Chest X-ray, PA view. Patient: 53 years old, sex M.
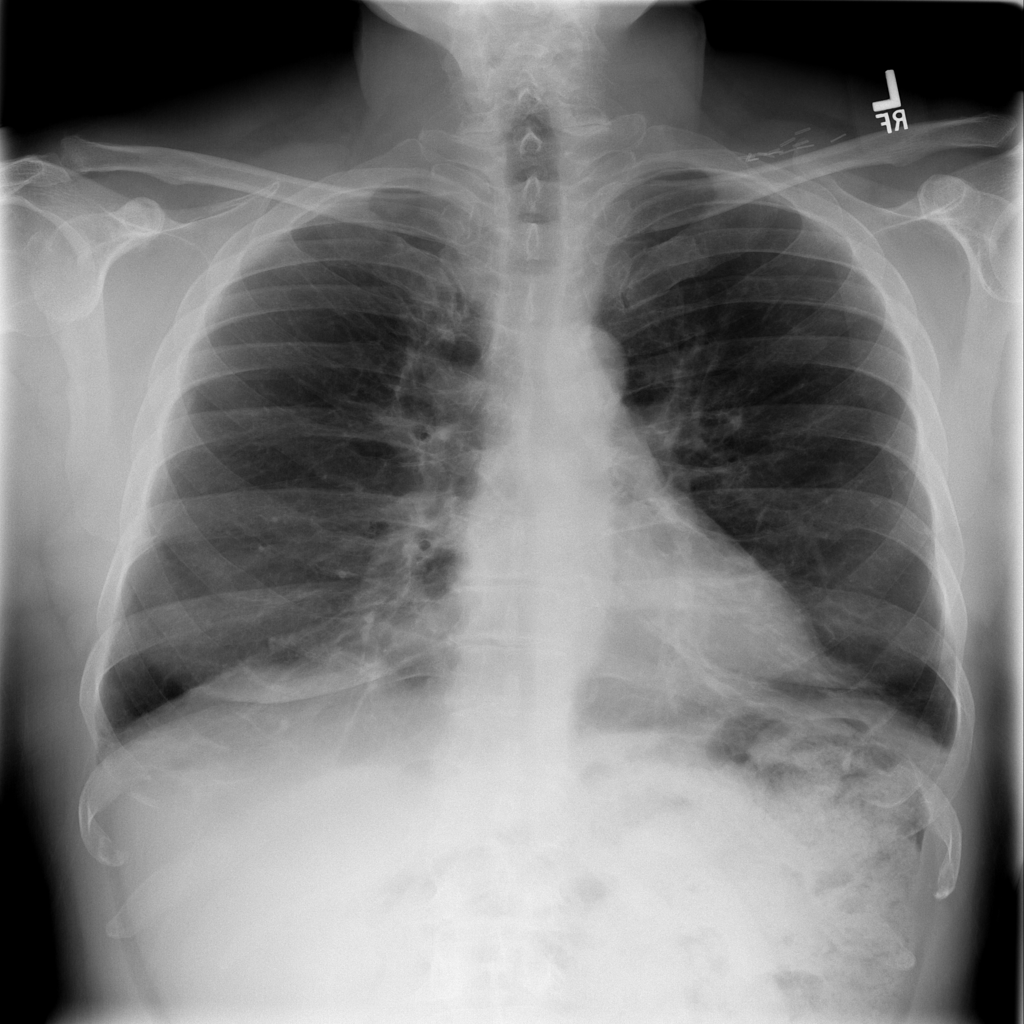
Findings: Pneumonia